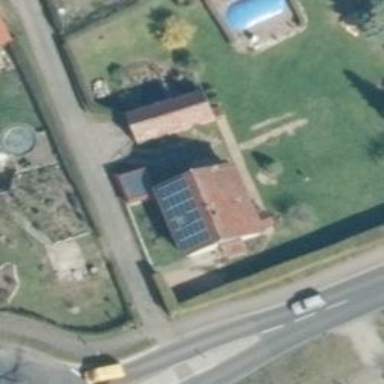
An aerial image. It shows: Solar-powered generator using photovoltaic technology. This small installation generates electricity through solar photovoltaic panels.